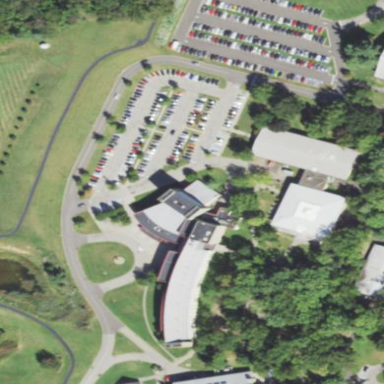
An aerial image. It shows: College building.